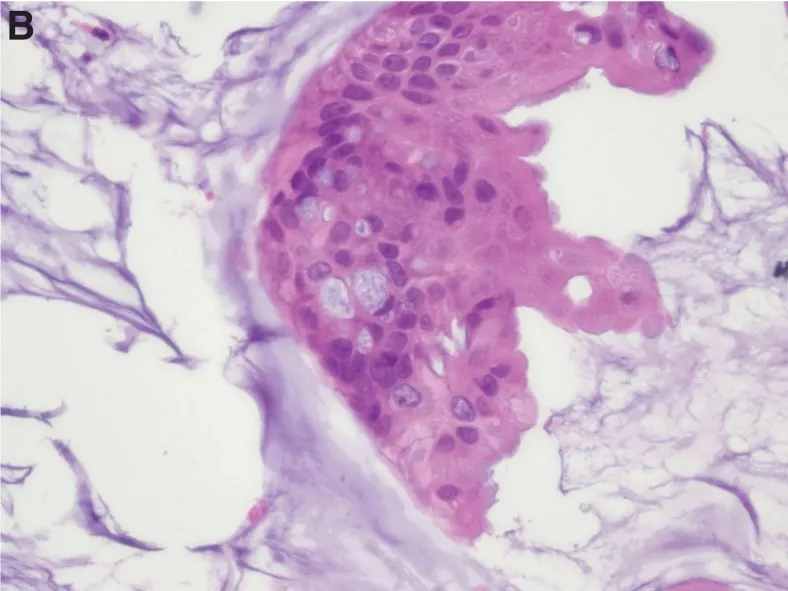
(B) Higher power image depicting additional detail.
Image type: pathology (h&e)